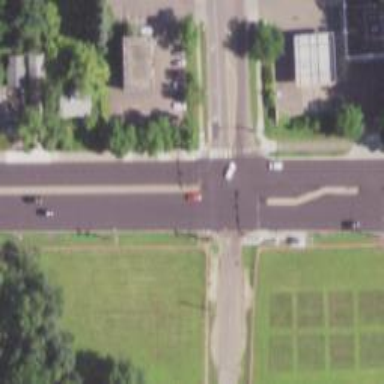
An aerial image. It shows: Marked asphalt cycleway crossing.